Interaction volume radius: 5 \u00c5
Interaction volume height: 15 \u00c5
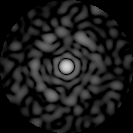
Disorder parameter: 0.8286